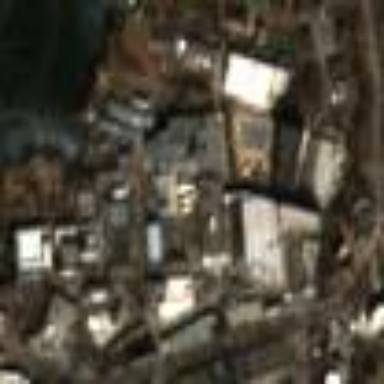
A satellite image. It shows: Industrial area.